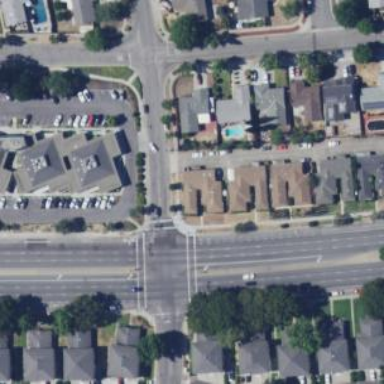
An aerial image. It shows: Residential road surrounded by residential buildings.